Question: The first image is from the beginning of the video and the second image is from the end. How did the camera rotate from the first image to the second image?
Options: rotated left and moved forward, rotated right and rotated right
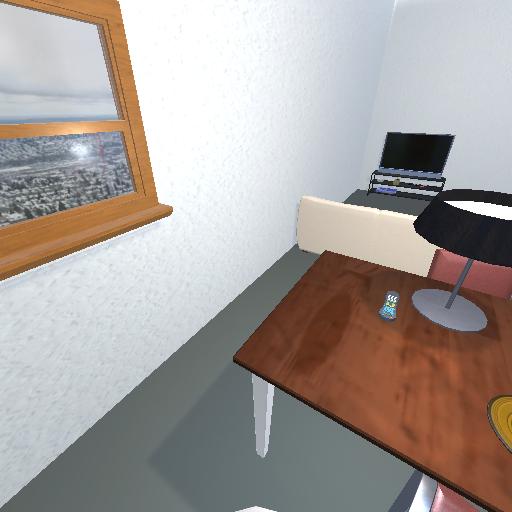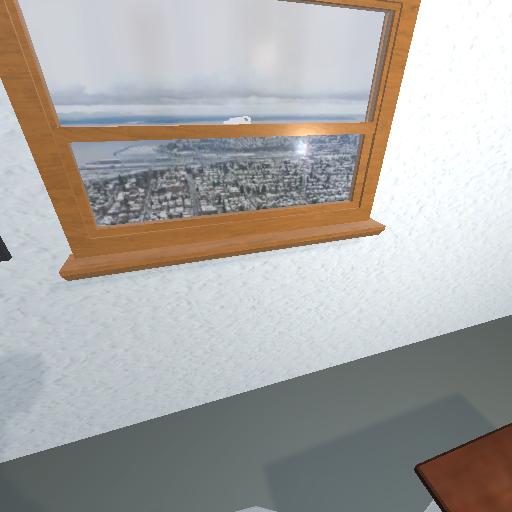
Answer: rotated left and moved forward